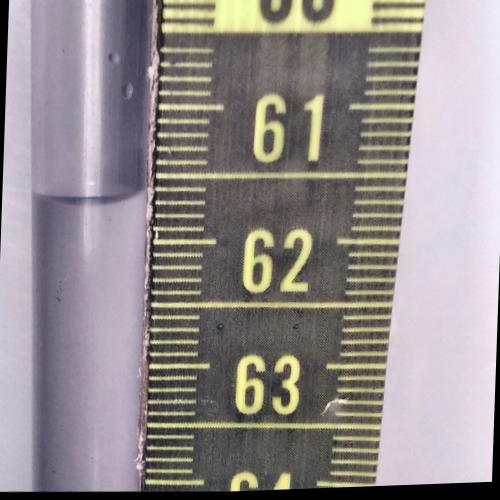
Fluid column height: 61.7 cm